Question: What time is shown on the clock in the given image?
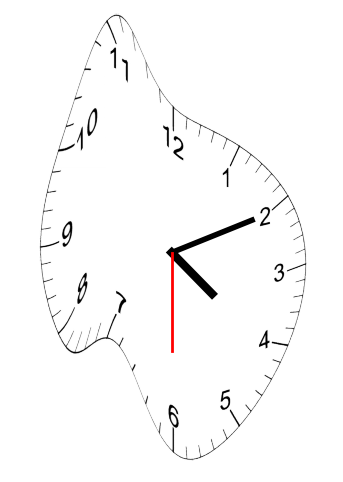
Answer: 04:10:30